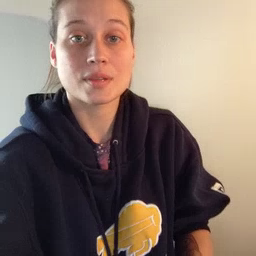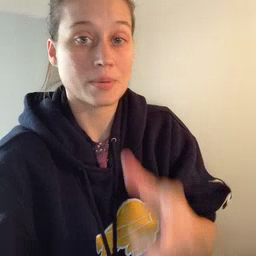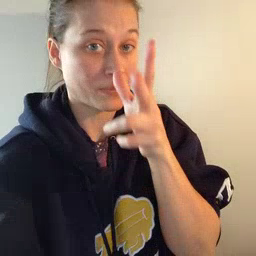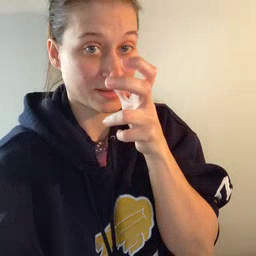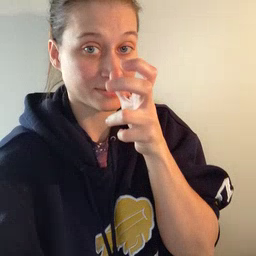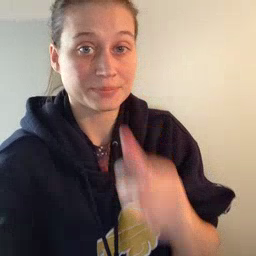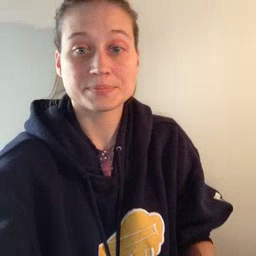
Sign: bug